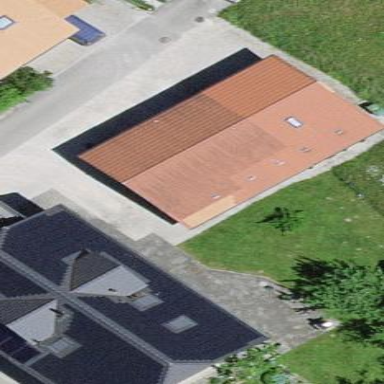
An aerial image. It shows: View of roof of building.